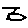
Label: zigzag